Question: I came across a "Ext is not defined" issue in ExtJS 4.
I am actually testing the example <URL> to starting learning ExtJS 4.
I have my example script file included:
'''
<script type="text/javascript" src="orderRead.js"></script>
<script type="text/javascript" src="order.js"></script>
'''
as well as these ExtJS script files:
'''
<script type="text/javascript" src="extjs/ext-all.js"></script>
<script type="text/javascript" src="extjs/ext-all-debug.js"></script>
'''
but the problem is still there. Attached is the error message from Firebug:

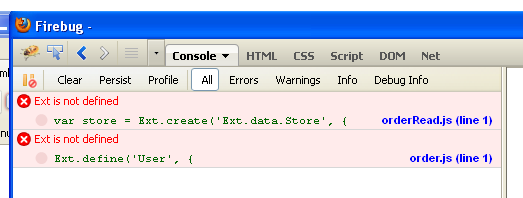
Answer: Put the script tags for the Ext library before the script tags for your example files, so that they are loaded when your code runs.